Field crop: tomato
Growth stage: 1
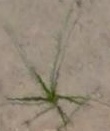
Species: cyperus